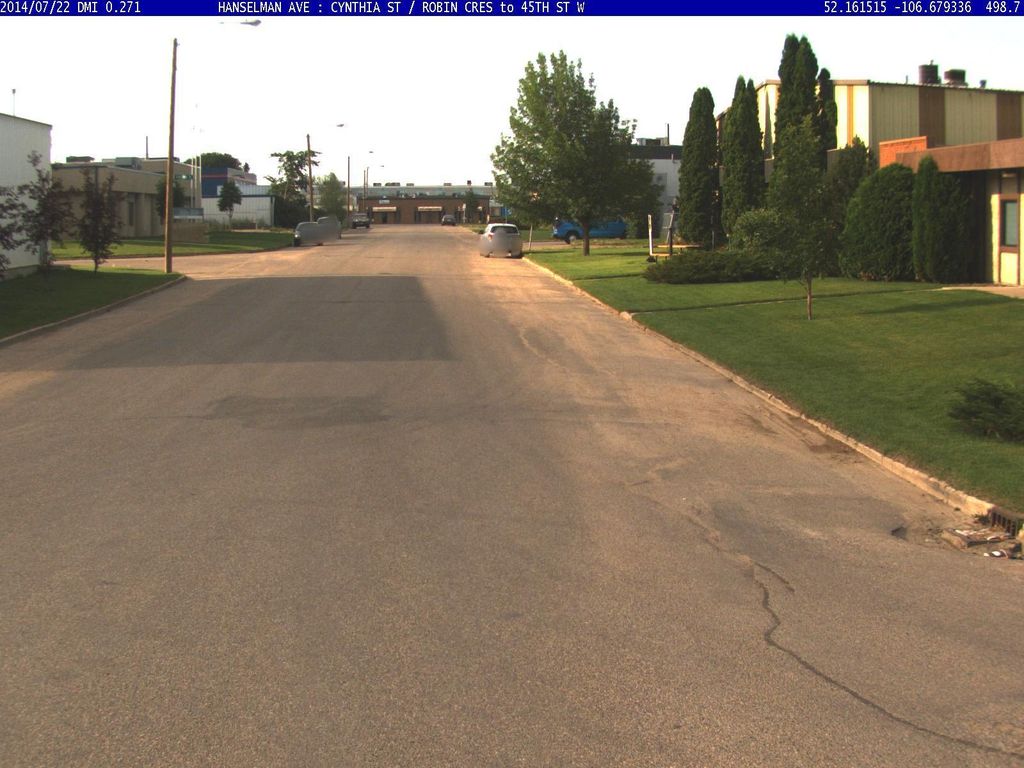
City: saskatoon